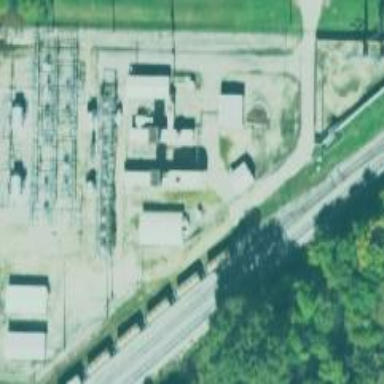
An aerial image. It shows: Gas turbine generator is in use.